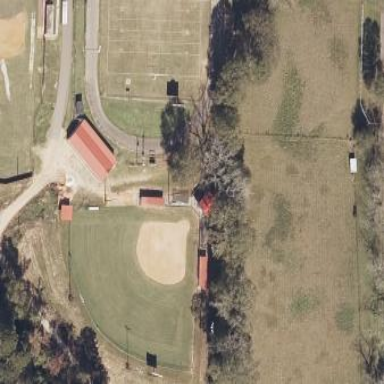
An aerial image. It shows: Baseball pitch for leisure and sports activities.